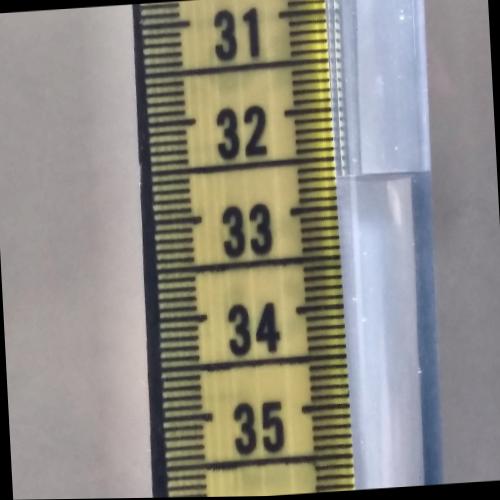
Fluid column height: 32.7 cm